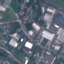
Land use / land cover class: Industrial